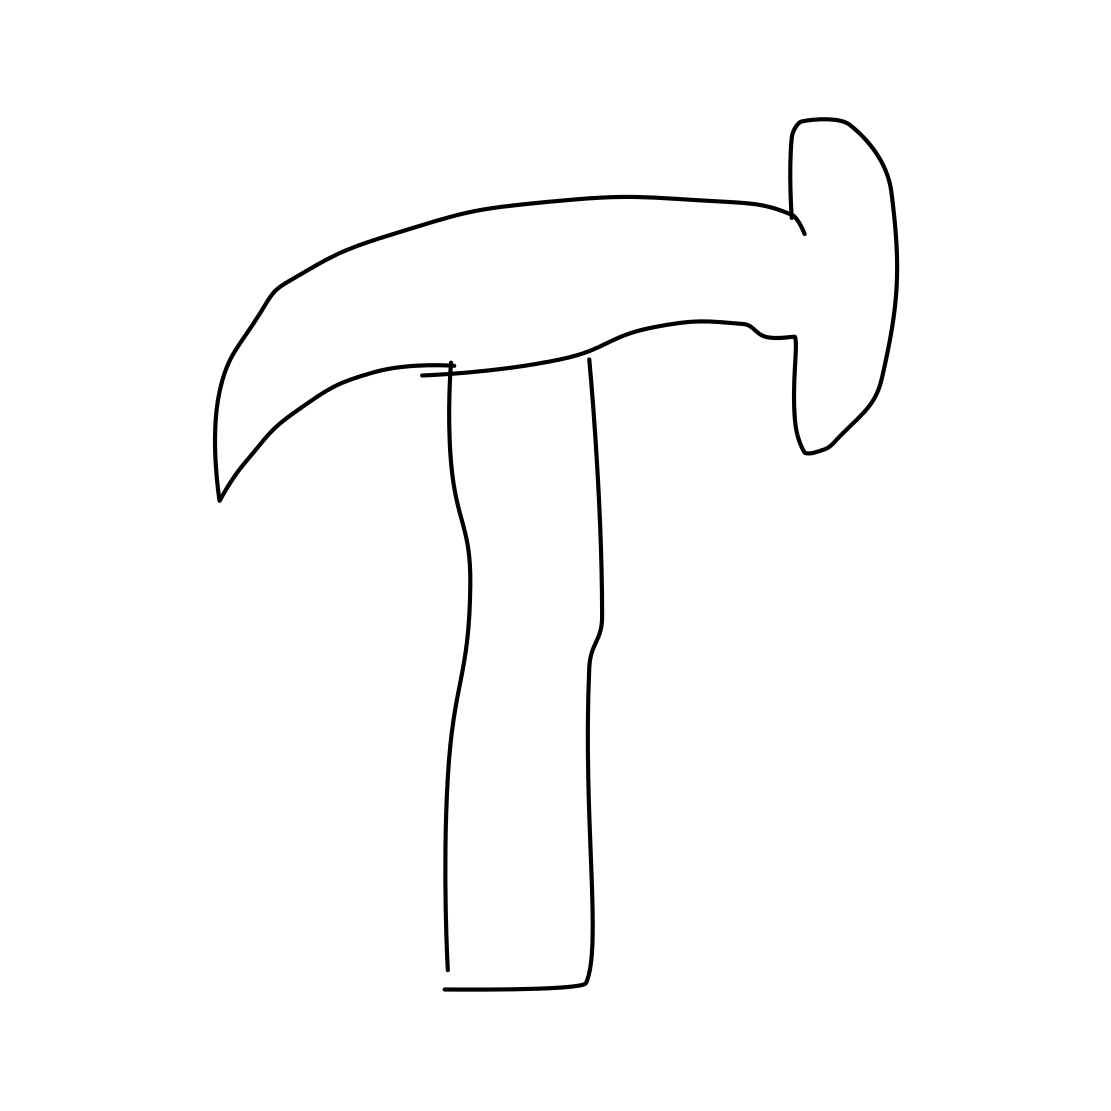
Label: hammer